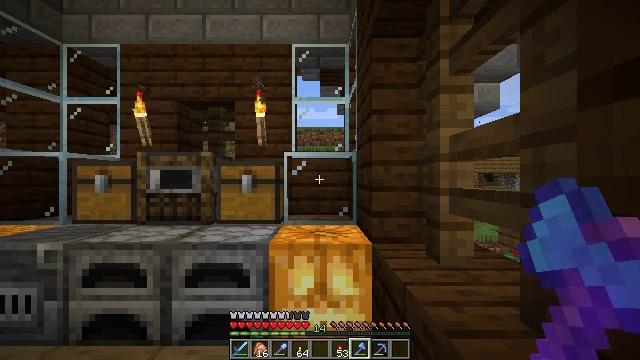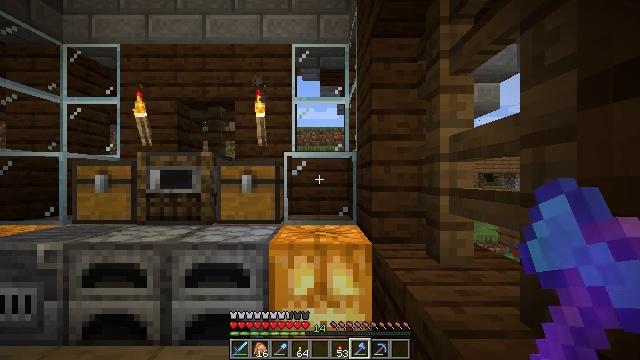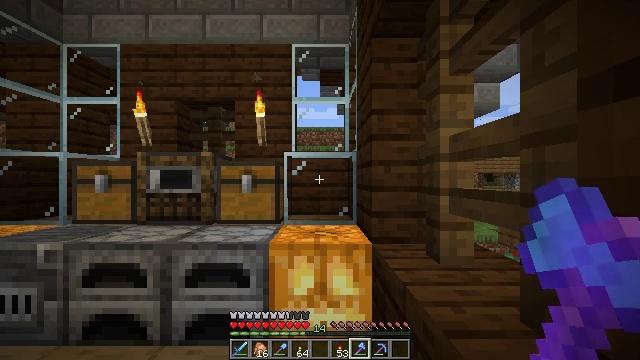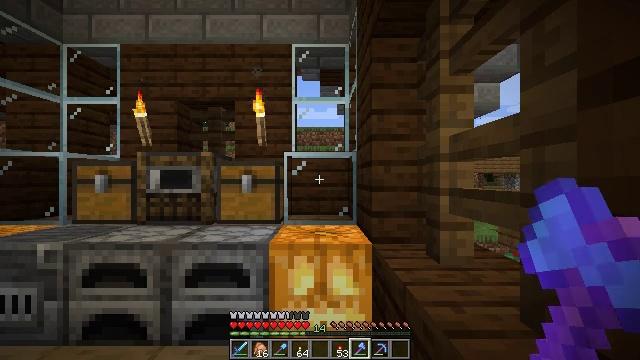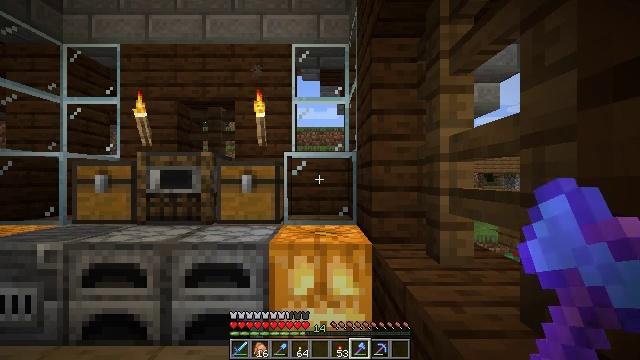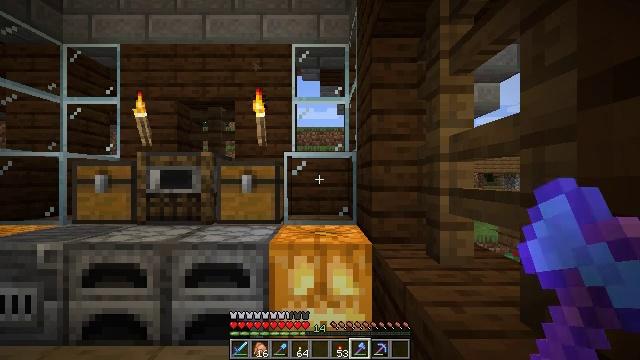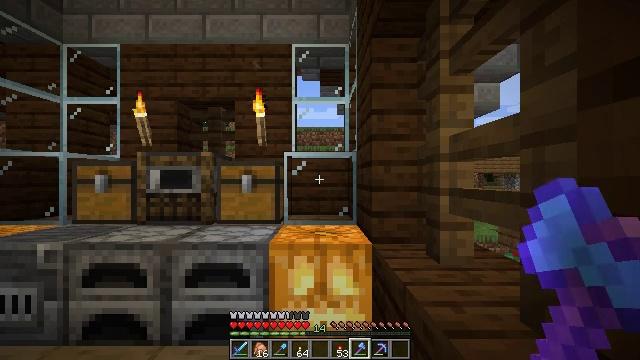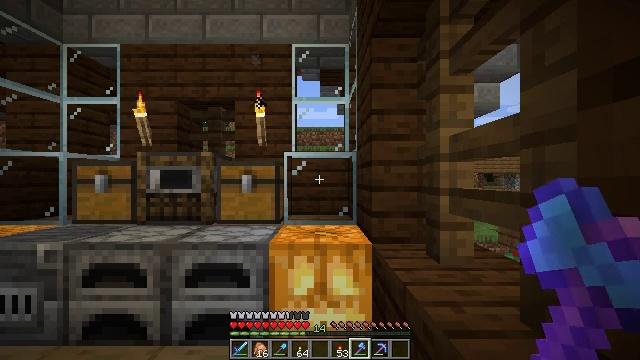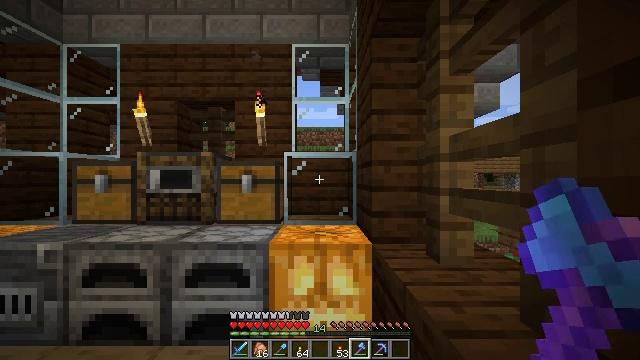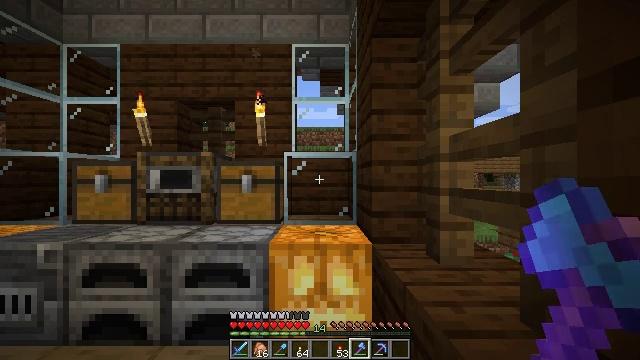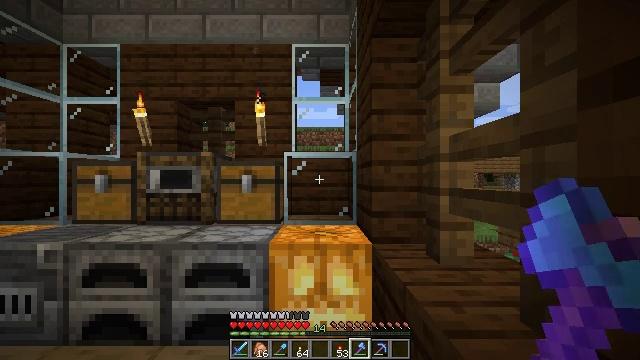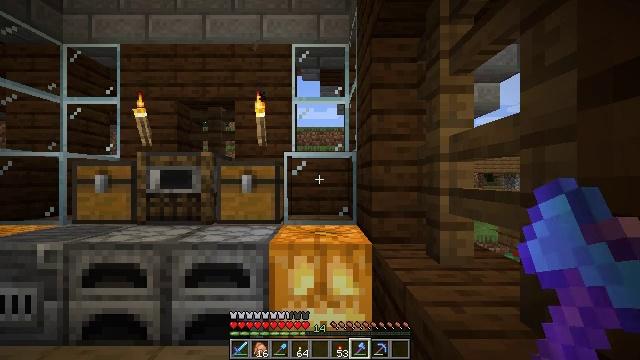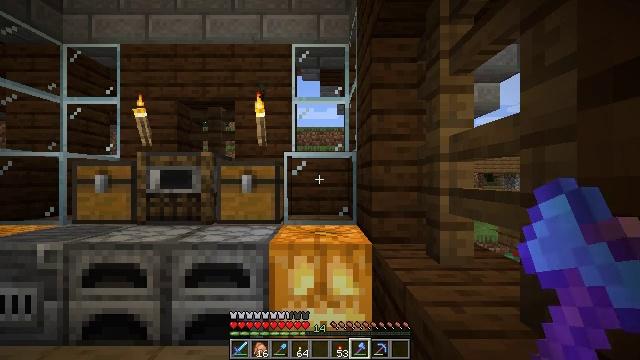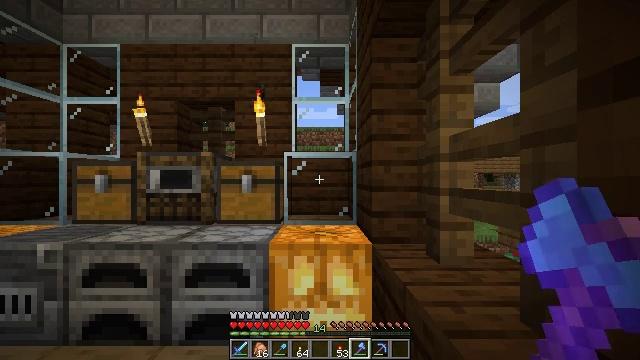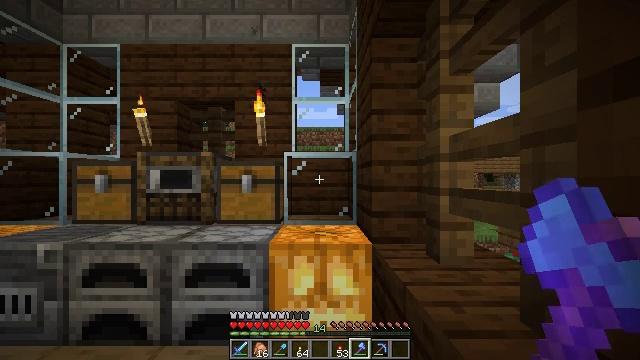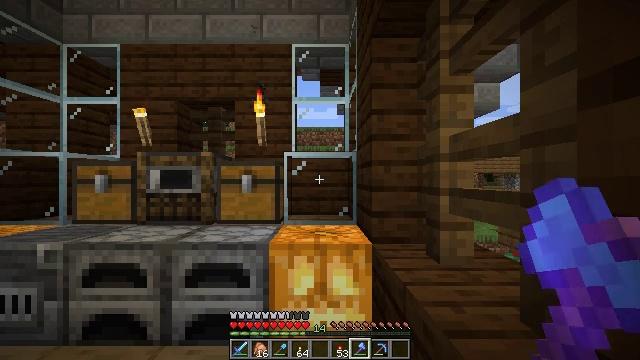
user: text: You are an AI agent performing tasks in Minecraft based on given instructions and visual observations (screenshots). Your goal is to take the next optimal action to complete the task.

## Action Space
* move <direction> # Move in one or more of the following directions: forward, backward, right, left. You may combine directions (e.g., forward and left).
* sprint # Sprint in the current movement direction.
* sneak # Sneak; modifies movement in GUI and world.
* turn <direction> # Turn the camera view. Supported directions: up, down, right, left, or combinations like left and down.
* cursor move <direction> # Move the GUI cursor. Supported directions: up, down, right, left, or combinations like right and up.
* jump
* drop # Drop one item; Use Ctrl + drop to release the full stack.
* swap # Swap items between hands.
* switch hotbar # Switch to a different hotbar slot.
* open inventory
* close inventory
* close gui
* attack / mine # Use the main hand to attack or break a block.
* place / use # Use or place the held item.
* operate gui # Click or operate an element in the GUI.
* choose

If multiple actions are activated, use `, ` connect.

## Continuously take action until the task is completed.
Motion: motion action
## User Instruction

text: Craft a brown bed with wool and dye.
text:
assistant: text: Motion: no_op
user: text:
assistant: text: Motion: no_op
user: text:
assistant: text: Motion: no_op
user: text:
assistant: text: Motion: no_op
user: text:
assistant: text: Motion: no_op
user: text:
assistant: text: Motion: no_op
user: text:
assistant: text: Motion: no_op
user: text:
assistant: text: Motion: no_op
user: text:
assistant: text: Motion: no_op
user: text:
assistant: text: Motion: no_op
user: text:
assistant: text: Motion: no_op
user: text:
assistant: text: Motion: no_op
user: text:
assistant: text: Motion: no_op
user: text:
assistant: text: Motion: no_op
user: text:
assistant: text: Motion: no_op
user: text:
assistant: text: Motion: no_op
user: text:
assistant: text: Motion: no_op
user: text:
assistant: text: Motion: no_op
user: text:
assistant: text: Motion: no_op
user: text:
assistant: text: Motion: no_op
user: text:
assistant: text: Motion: no_op
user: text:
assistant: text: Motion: no_op
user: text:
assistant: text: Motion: no_op
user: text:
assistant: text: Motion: no_op
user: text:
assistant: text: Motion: no_op
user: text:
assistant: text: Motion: no_op
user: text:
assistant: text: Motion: no_op
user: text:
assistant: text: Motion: no_op
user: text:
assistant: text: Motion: no_op
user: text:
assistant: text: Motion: no_op